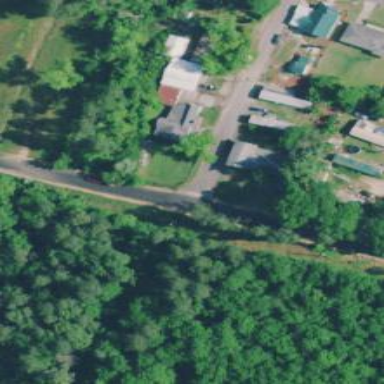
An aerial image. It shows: Residential road.